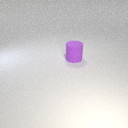
large purple rubber cylinder